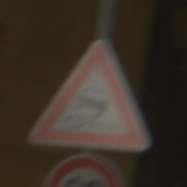
Verkehrszeichen: SchleuderOderRutschgefahr
Zusatzzeichen unten: Geschwindigkeit80
Umgebung: Outdoor, Urban
Tageszeit: Night
Wetter: PartlyCloudy
Licht: Artificial
Jahreszeit: NotSpecified
Kontrast: HighContrast